Field crop: tomato
Growth stage: 1
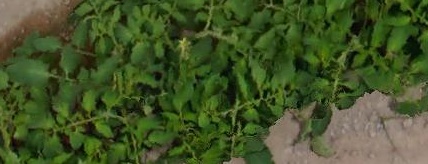
Species: tomato